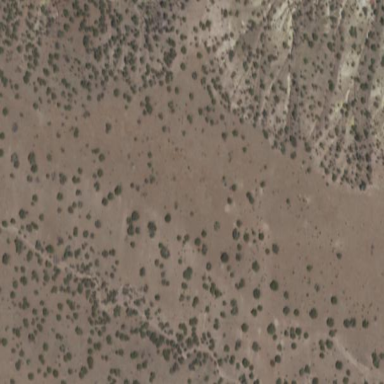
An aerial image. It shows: Area covered in scrub vegetation.